Interaction volume radius: 10 \u00c5
Interaction volume height: 20 \u00c5
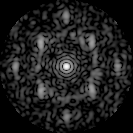
Disorder parameter: 0.5695